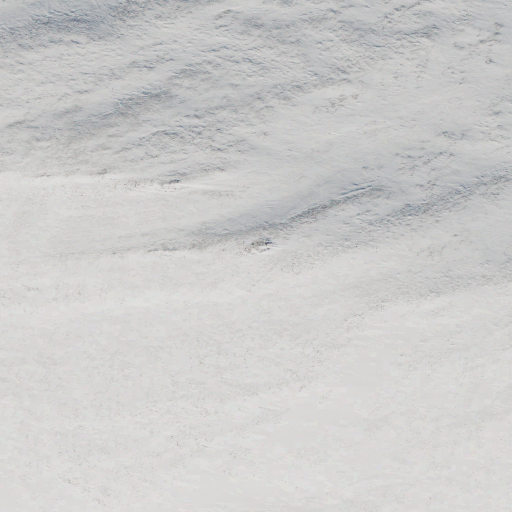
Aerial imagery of mountain in Utah named Bald Mountain containing grassland, shrub, and barren land